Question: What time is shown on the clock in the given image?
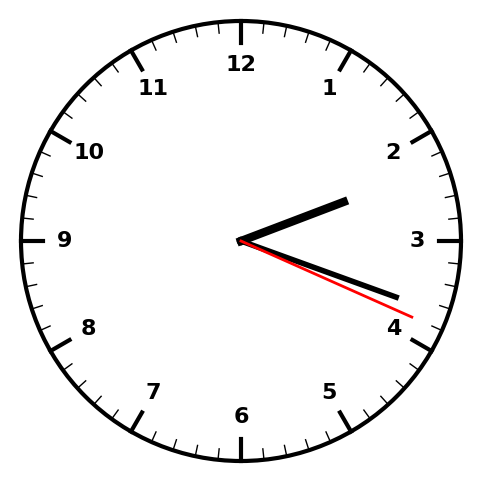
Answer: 02:18:19